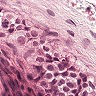
Metastatic tissue present: yes